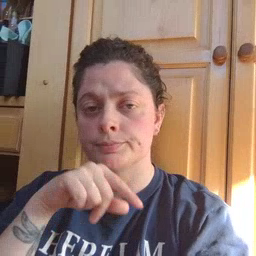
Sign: bird